You are looking at the unprocessed time series of a bearing vibration snapshot. Based on the visible evidence, which condition applies: normal, inner_race, outer_race, ball?
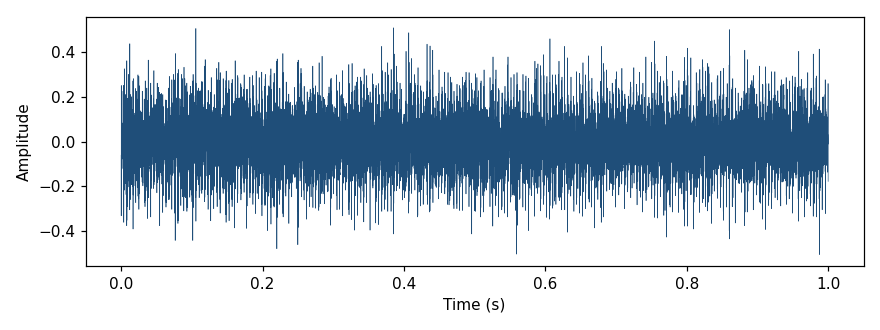
Answer: outer_race